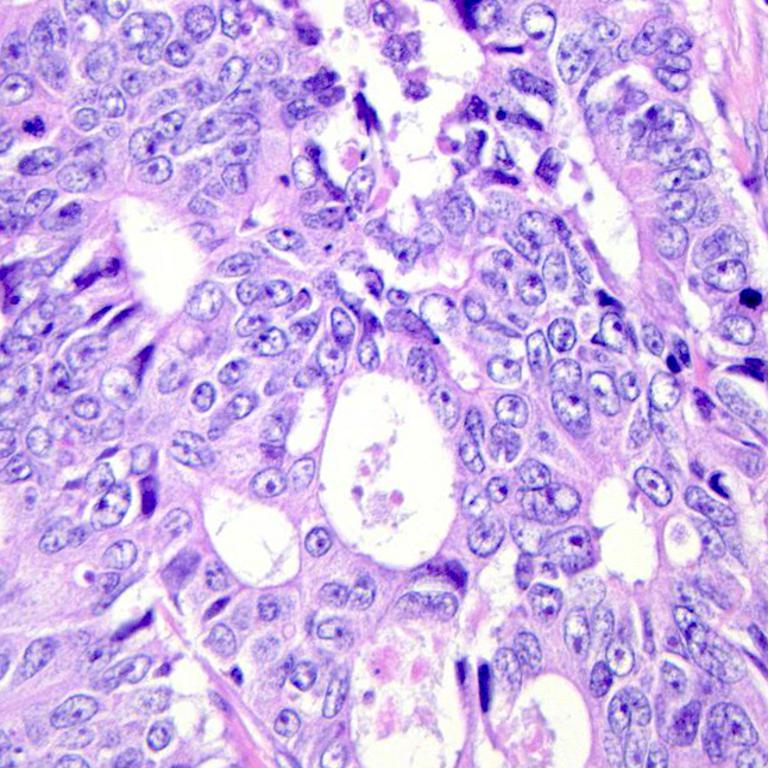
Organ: colon
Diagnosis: adenocarcinomas